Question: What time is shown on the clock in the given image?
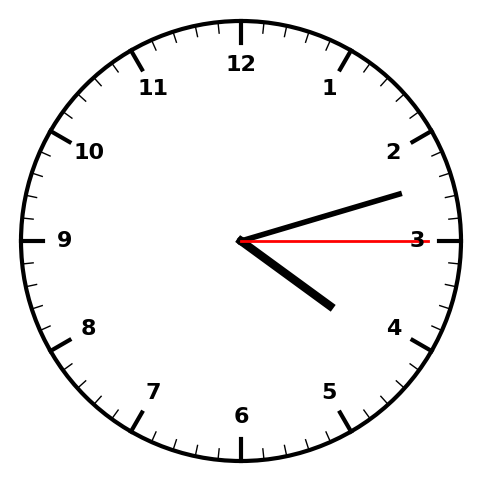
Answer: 04:12:15